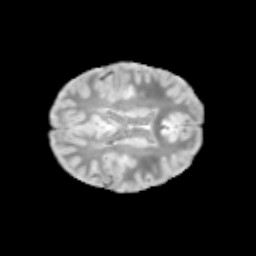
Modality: T2w
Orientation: axial
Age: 9
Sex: male
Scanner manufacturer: siemens
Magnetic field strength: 3 T
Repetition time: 3.8 s
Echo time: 0.07 s